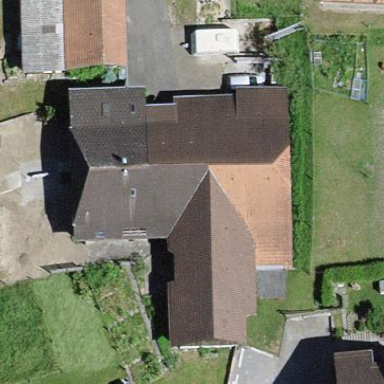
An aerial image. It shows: Farm building.